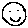
Label: smiley face